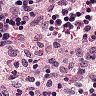
Metastatic tissue present: no